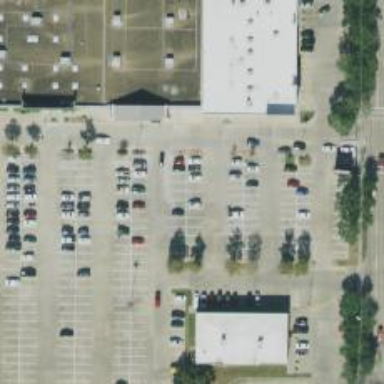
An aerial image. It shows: Parking space.